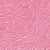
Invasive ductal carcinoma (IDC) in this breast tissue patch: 0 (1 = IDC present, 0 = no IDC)